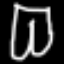
Label: pants